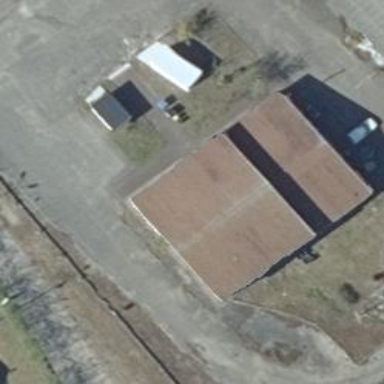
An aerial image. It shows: Motorcycle shop.